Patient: sex F, age 65
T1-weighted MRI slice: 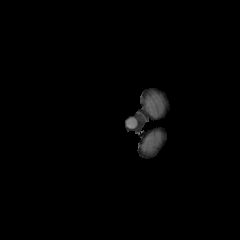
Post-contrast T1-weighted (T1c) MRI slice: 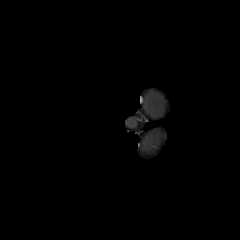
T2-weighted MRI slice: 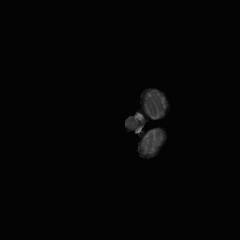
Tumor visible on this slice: no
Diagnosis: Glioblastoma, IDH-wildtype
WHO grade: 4